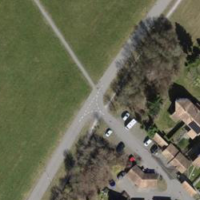
EUNIS habitat code: 55
Species observed at this site:
Prunus padus